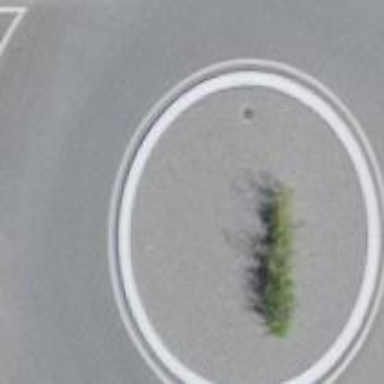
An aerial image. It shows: Tertiary road with asphalt surface leading to roundabout.